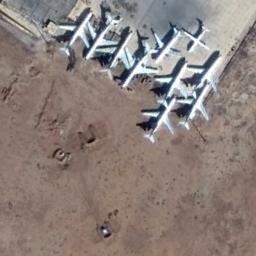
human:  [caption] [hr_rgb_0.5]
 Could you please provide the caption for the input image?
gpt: Ten airplanes were in the open space  beside the yellow land .

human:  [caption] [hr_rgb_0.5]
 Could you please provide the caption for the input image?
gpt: Many airplanes are parked on the open place .

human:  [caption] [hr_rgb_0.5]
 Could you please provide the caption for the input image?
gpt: Ten planes were docking at the corner of the ground which is surrounded by yellow sand .

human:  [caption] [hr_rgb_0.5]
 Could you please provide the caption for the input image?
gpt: Some planes parked on the airport and a clearing behind them .

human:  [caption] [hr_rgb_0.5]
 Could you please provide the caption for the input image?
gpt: Ten planes are in the clearing next to the grass .